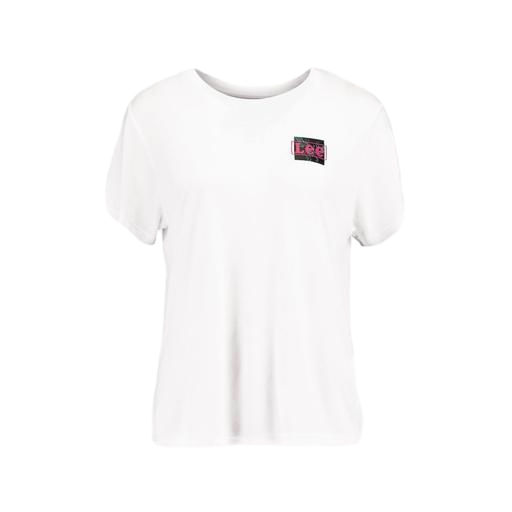
white relaxed fit t-shirt, white woman's tee, white graphic t-shirt, white background